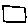
Label: square